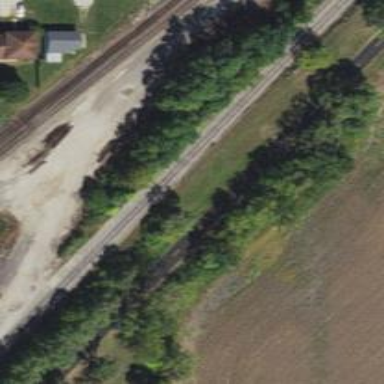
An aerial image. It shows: Abandoned railway.